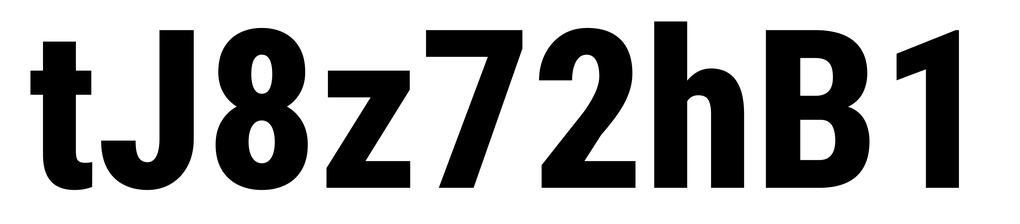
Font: Roboto_Condensed_ExtraBold